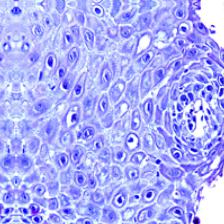
Diagnosis: OSCC